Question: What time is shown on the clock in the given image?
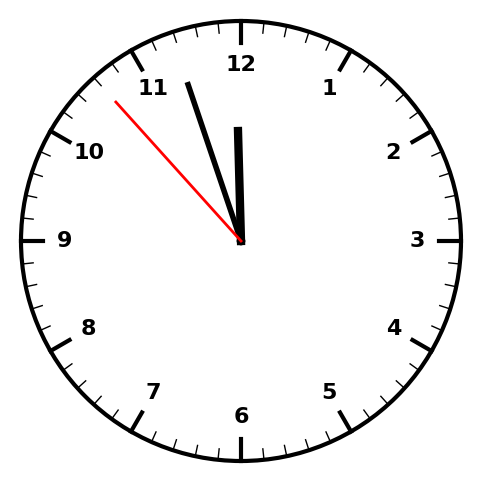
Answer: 11:56:53